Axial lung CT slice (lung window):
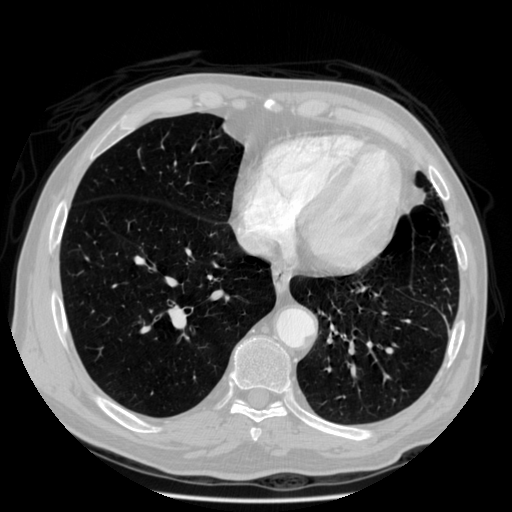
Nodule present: no